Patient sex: F
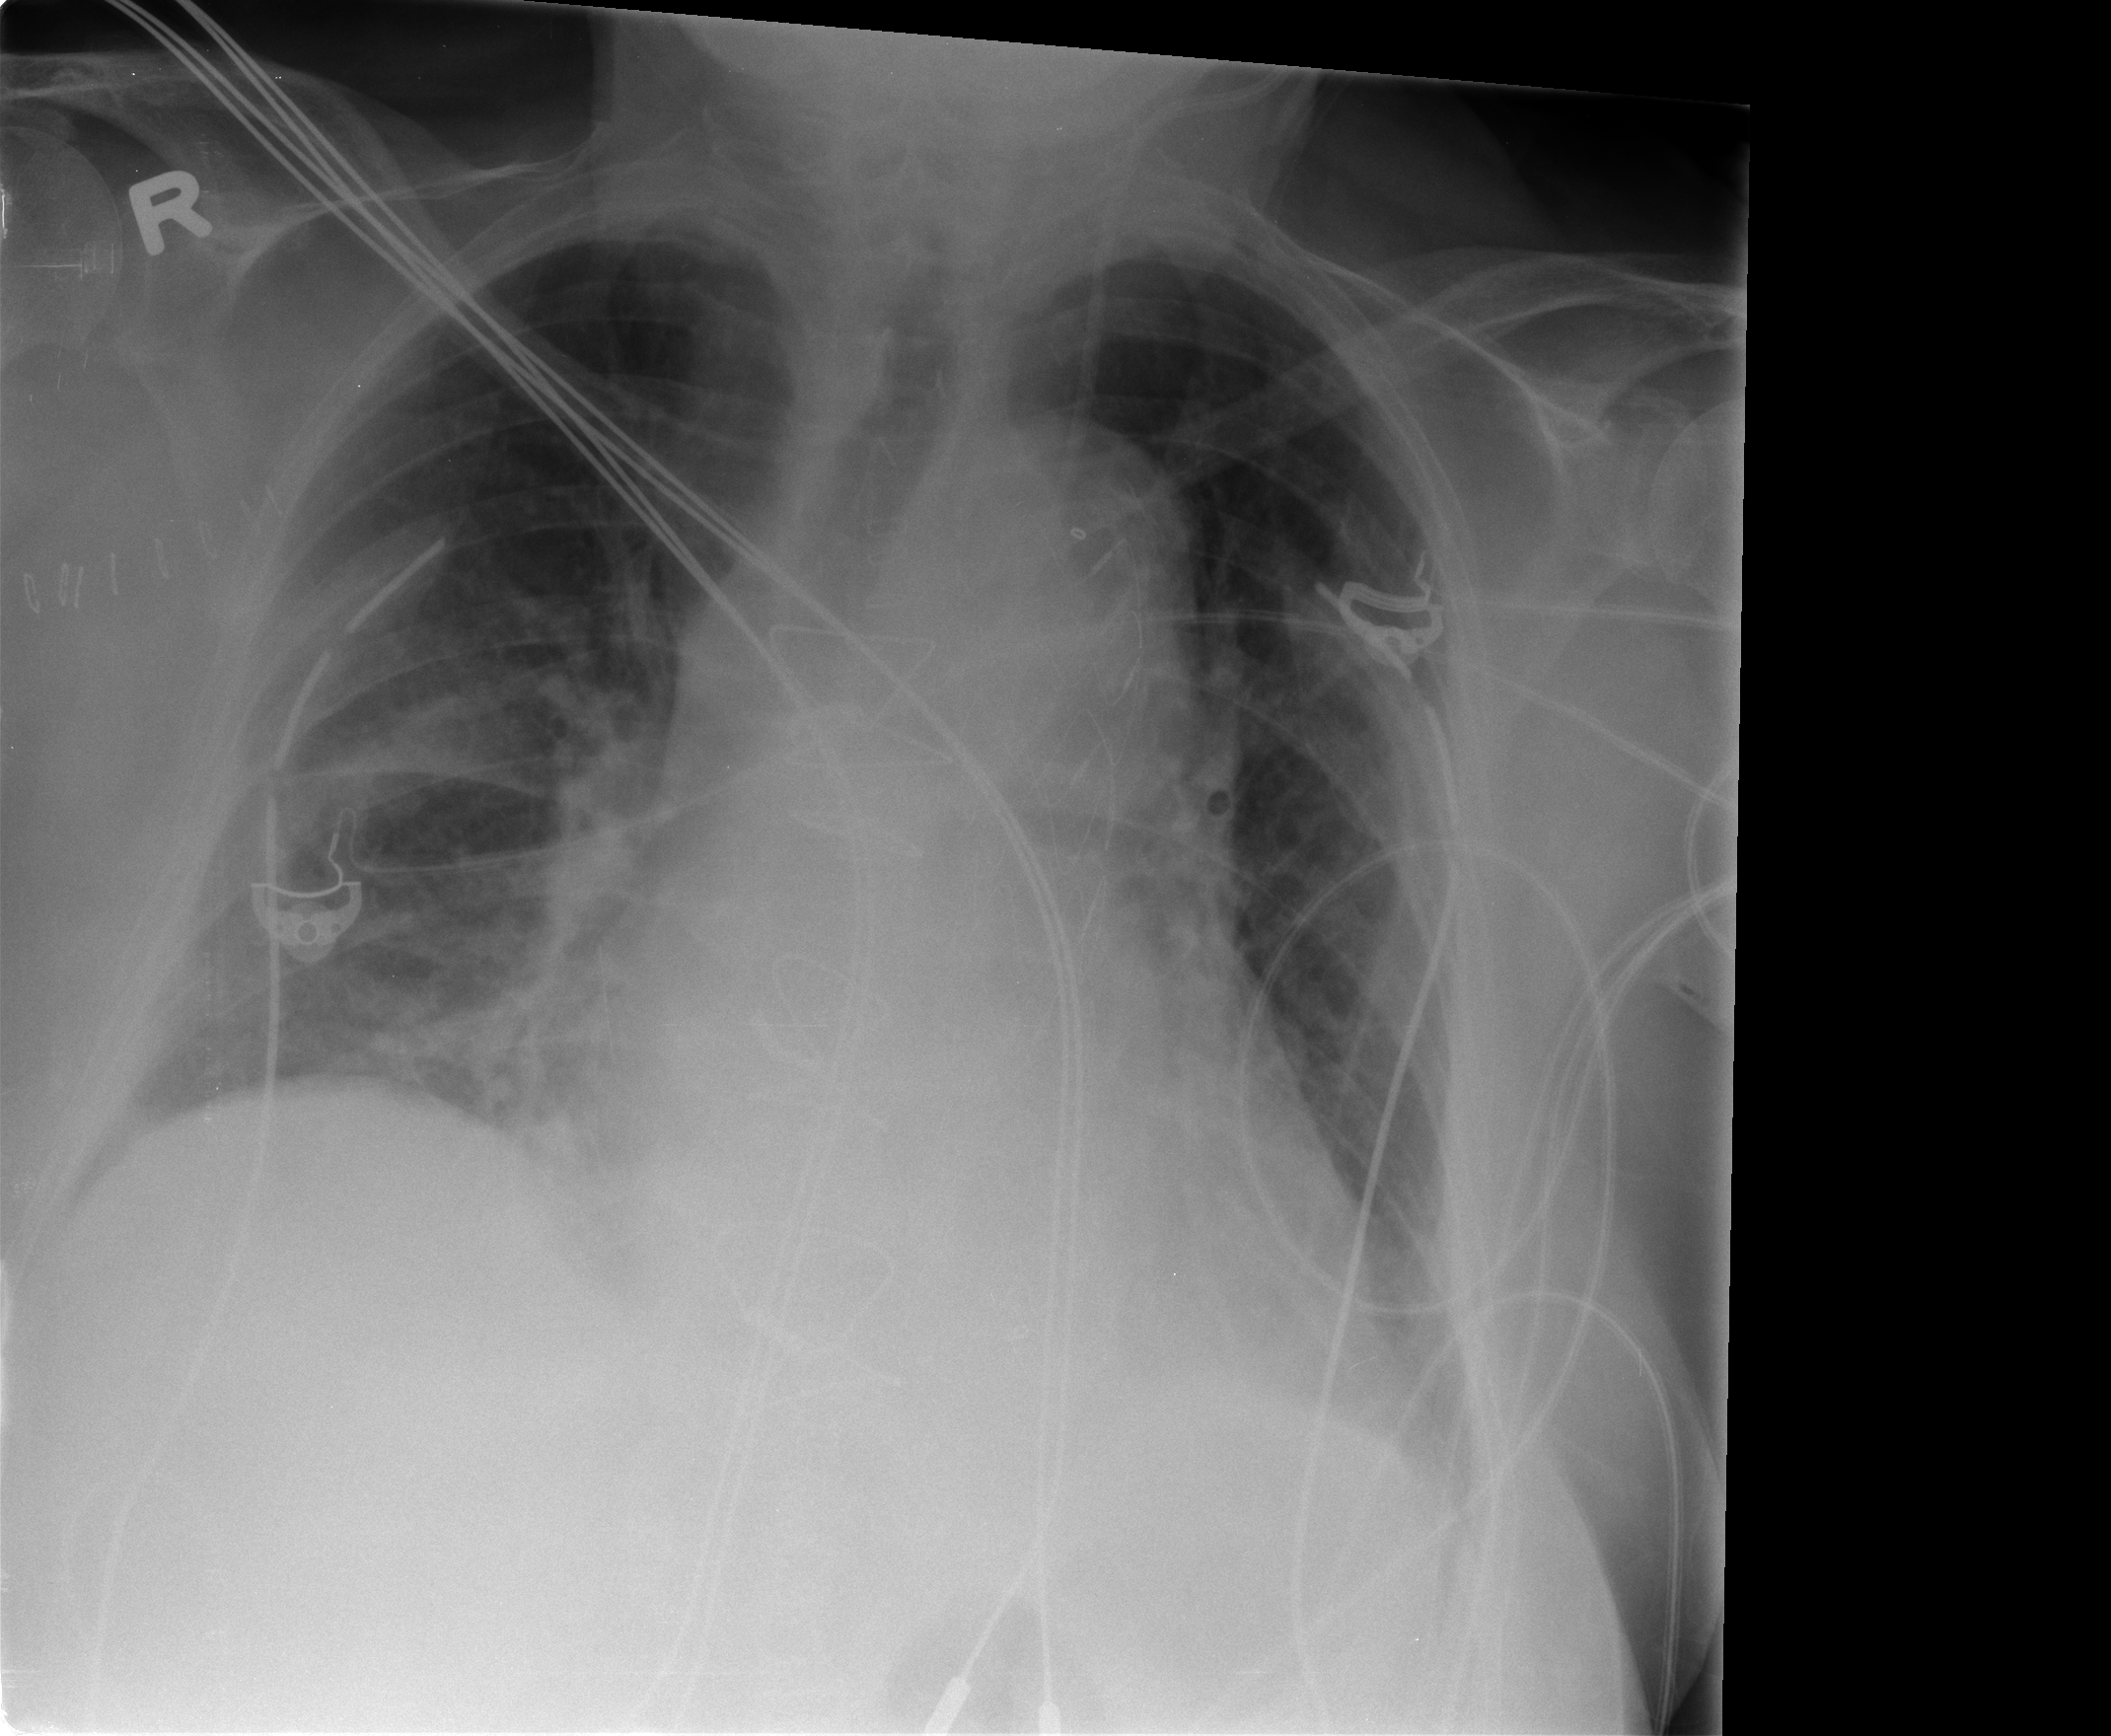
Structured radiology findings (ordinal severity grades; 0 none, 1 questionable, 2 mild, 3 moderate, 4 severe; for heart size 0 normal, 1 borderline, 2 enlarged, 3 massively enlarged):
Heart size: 1
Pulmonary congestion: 1
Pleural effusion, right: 2
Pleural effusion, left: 1
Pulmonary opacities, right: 2
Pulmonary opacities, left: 1
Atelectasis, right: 3
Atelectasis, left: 3